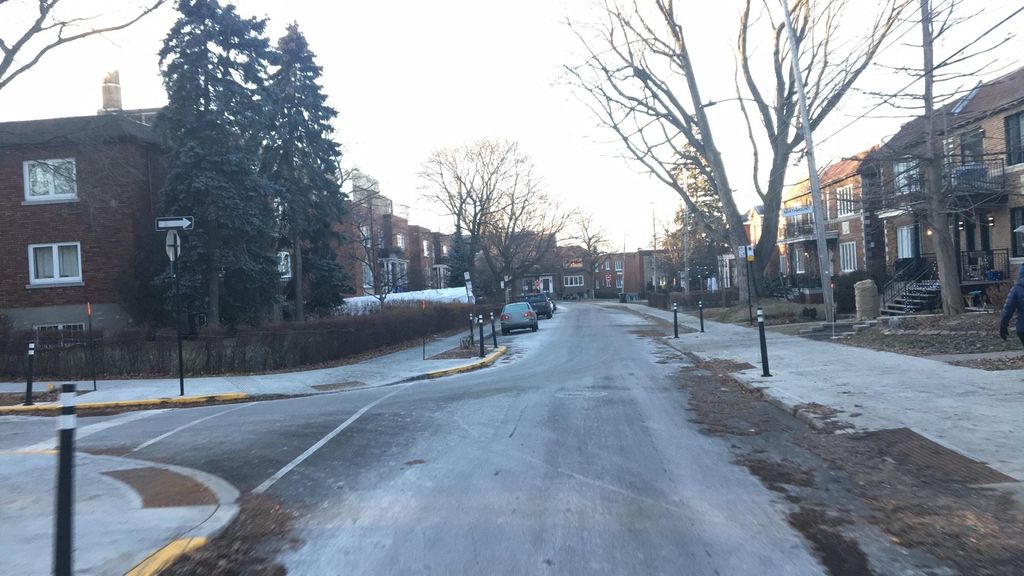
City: montreal